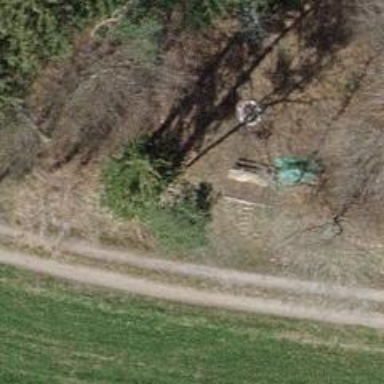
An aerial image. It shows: Brown bench in the vicinity.